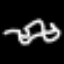
Label: squiggle